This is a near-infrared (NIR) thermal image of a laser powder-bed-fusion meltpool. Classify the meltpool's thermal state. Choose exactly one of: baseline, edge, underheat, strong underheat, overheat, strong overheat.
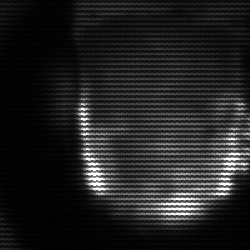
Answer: baseline